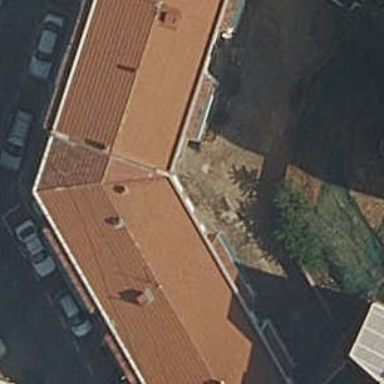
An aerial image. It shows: Residential building.